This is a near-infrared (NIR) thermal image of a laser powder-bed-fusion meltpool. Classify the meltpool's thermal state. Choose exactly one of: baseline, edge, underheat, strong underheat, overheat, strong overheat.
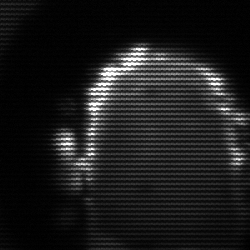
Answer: baseline